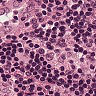
Metastatic tissue present: no